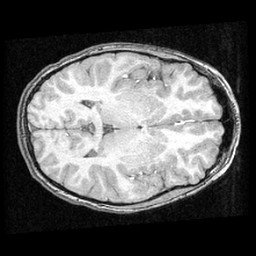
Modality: T1w
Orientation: axial
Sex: female
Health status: ill
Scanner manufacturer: ge
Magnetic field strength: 1.5 T
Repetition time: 21 s
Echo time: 0.008 s